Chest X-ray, AP view. Patient: 28 years old, sex M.
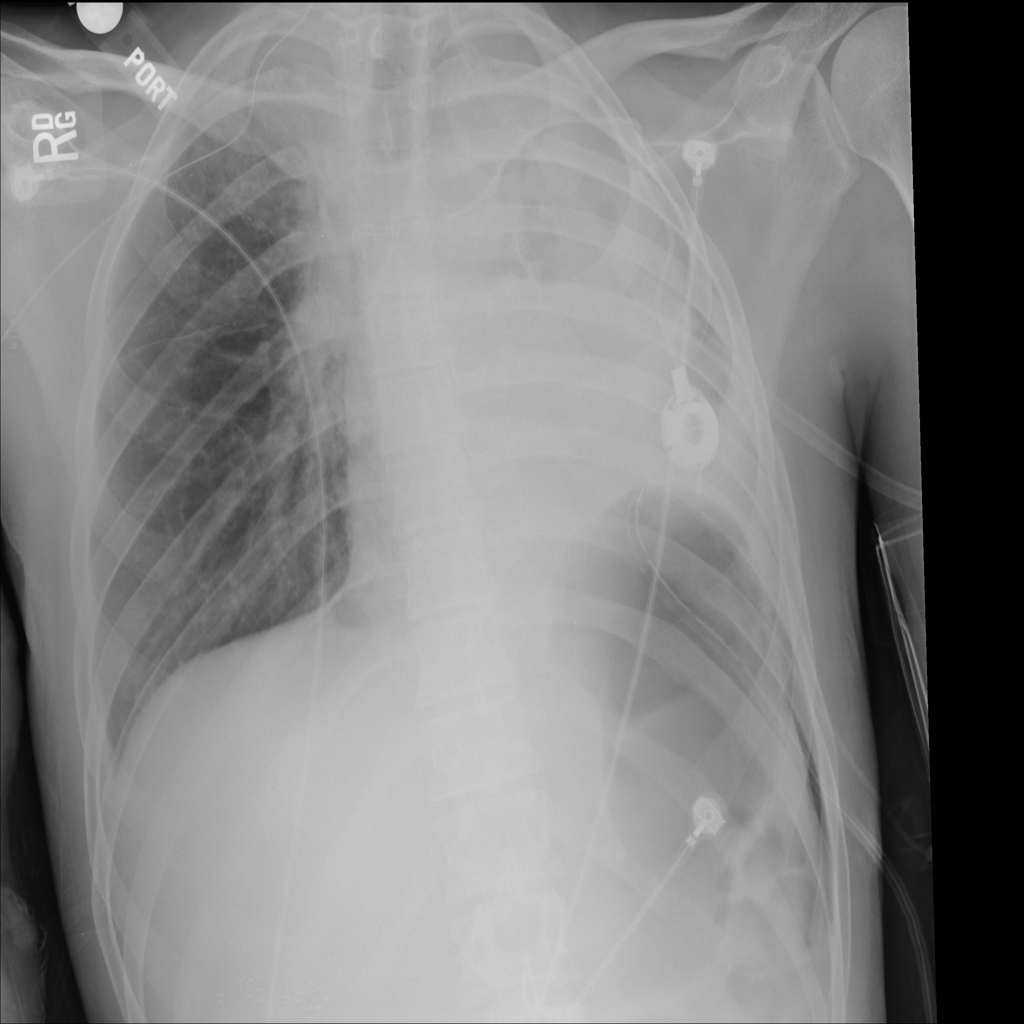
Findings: No Finding